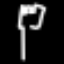
Label: fork